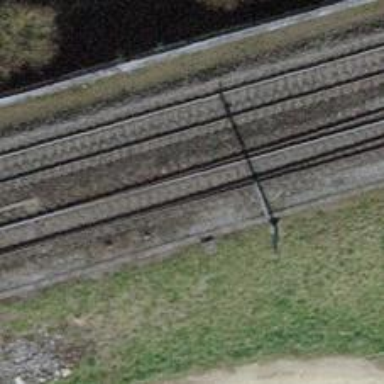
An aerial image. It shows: Railway switch.